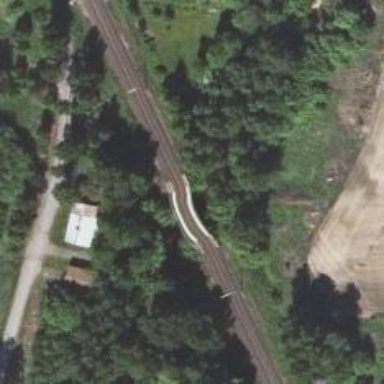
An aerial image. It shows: Bridge carrying railway with continuous electrified contact lines.